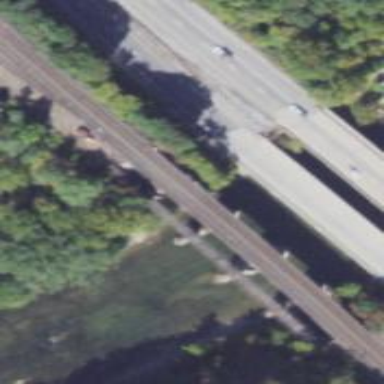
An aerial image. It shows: Bridge over railway line.